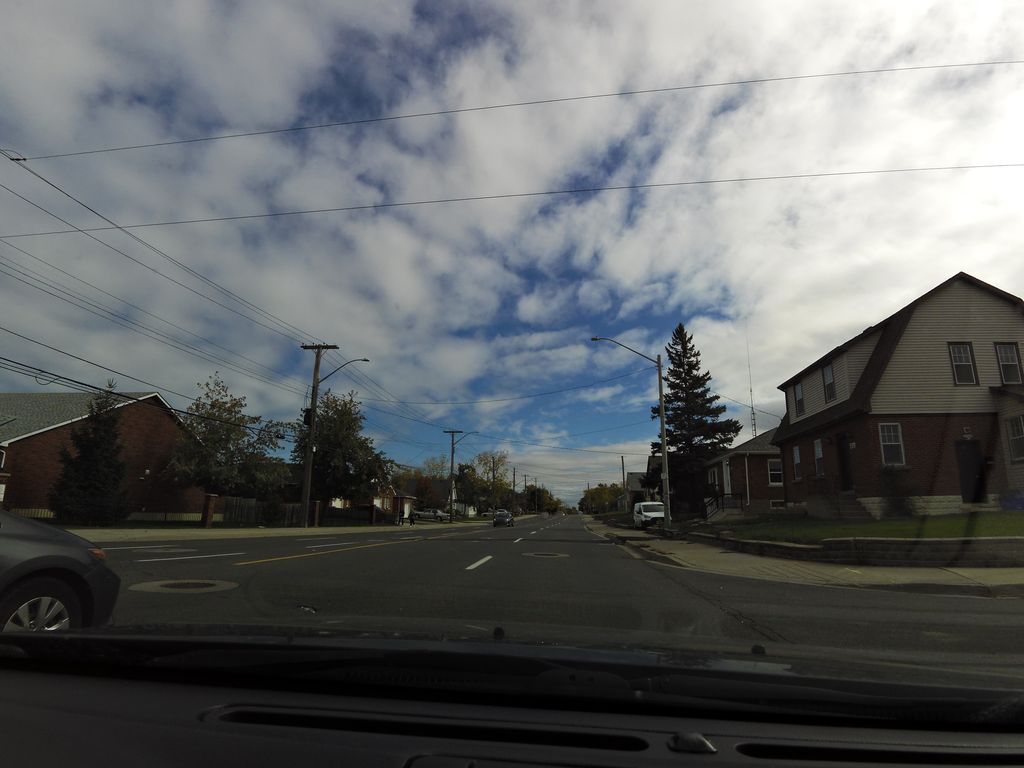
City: hamilton